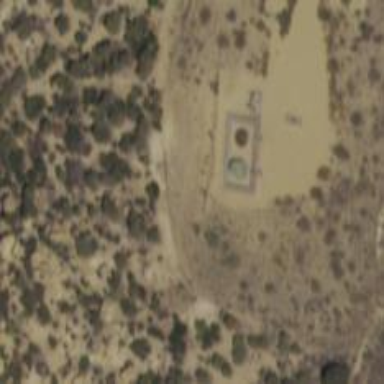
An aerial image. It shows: Storage tank that is man-made.